Question: I am attempting to pass the value of an integer from within a javascript function to a server side python script. I have tried to find a way to pass this value directly from the javascript to python but have not yet been successful, so instead I have tried to create a hidden element which contains the value of my int within my html form with the javascript function. Then using the action 'POST' with the Python Bottle framework I have tried to copy the value to my python script. However, the int is being processed as being of NoneType, rather than an int, and so I cannot use it within the processing script. The part of my JS function which creates the element with the int named instance is as follows
'''
function newItem(){
instance++;
var oldInput = document.getElementById("itemInfo");
var parent = oldInput.parentNode;
var newDiv = document.createElement("div");
var item = document.createElement("INPUT");
var qty = document.createElement("INPUT");
var color = document.createElement("INPUT");
var count = document.createElement("HIDDEN");
item.name = "item" + instance;
qty.name = "qty" + instance;
color.name = "color" + instance;
count.value = instance;
newDiv.appendChild(item);
newDiv.appendChild(qty);
newDiv.appendChild(color);
newDiv.appendChild(count);
'''
The HTML form with the 'POST' method
'''
<form method ="post" class="form" action = "/newguest" method = 'post'>
Name: <input type="text" name="name"/>
<p>Item: <input type="text" name="item"/>
Qty: <input type="text" name="qty"/>
Color: <input type="text" name="color"/></p>
<div class="itemInfo" id="itemInfo"></div>
<input type ="button" value="Add Item" onclick="newItem();"/>
<p>Phone: <input type="text" name="phone"/>
Email: <input type="text" name="email"/>
Artwork: <input type="file" name="file"/>
<p>Quote: <input type="text" name="quote"/></p>
</p>
<p>Notes: <textarea cols="40" rows="10"></textarea>
</p>
<input type="submit" value='Add Order'/>
</form>
'''
And finally the python script on the server side
'''
@bottle.route('/newguest', method = 'POST')
def insert_newguest():
name = bottle.request.forms.get("name")
email = bottle.request.forms.get("email")
item = bottle.request.forms.get("item")
qty = bottle.request.forms.get("qty")
color = bottle.request.forms.get("color")
count = bottle.request.forms.get(count)
itemDict = dict()
qtyDict = dict()
colorDict = dict()
for num in range(1, count):
itemkey = "item" + str(num)
qtyKey = "qyt" + str(num)
colorKey = "color" + str(num)
itemDict[itemKey]= bottle.request.forms.get("item"+str(num))
qtyDict[qtyKey] = bottle.request.forms.get("qty"+str(num))
colorDict[colorKey] = bottle.request.forms.get("color"+str(num))
'''
When attempting to add information with the 'POST' method, I receive the following error:

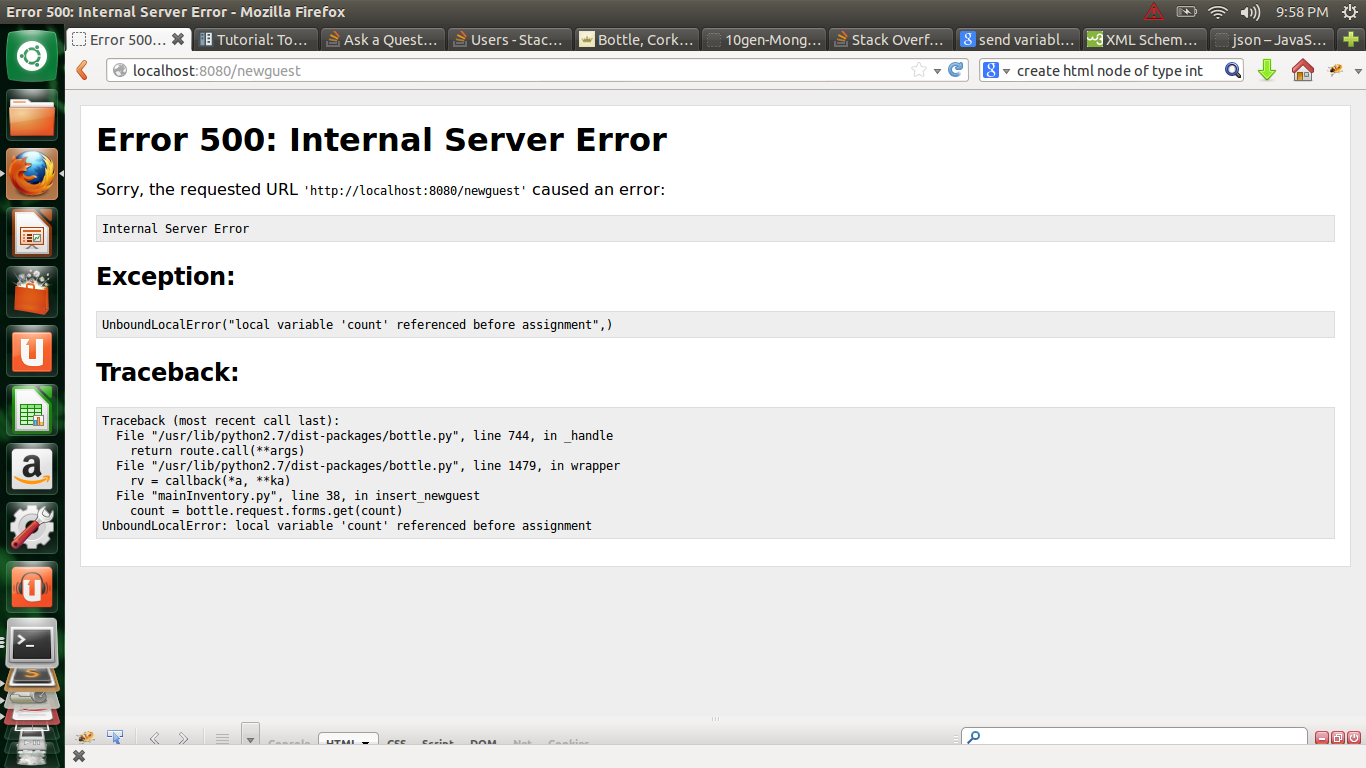
Answer: You are probably getting this message because your hidden field hasn't been created correctly.
- Firstly, I can't see you actually adding the 'newDiv' to the DOM in your code above. - Secondly - is the HTML form you have provided hard coded? If so then why are you hardcoding a form and then creating the fields again in javascript? This seems a bit weird. - Thirdly and most importantly, as a hidden field is just an '<input>', you need to replace'''
var count = document.createElement("HIDDEN");
'''
With:'''
var count = document.createElement("INPUT");
count.setAttribute('type', 'hidden');
count.setAttribute('name', 'count');
count.setAttribute('value', my_count_variable);
'''
See <URL>. Now when you submit the form your 'count' field should be populated in the Python script.
As an aside, this kind of request is often handled by AJAX. The idea is the same its just that you don't need to refresh the browser to send your count to the Python server. You can see an example of <URL>.